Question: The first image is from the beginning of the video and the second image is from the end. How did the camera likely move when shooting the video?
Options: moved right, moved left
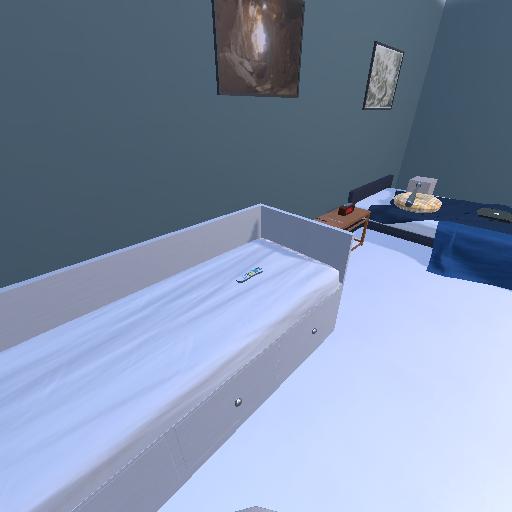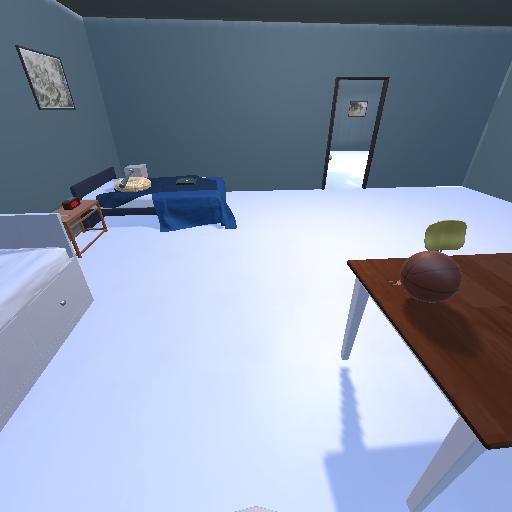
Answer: moved right